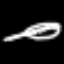
Label: leaf